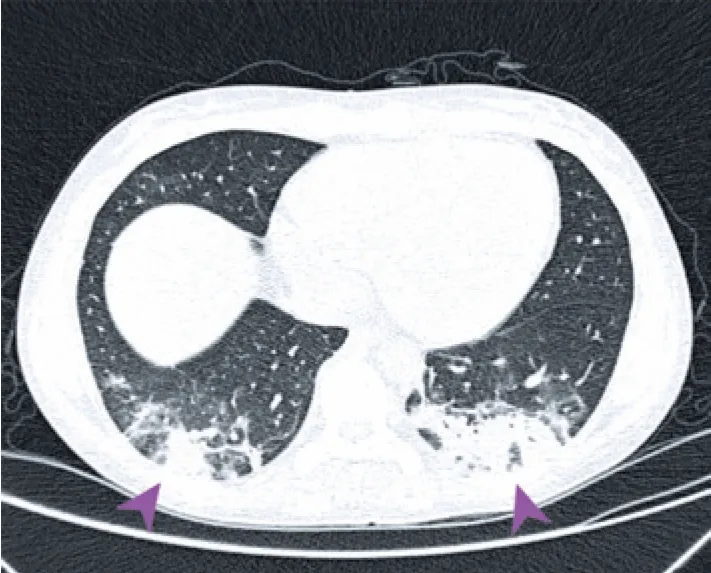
Axial chest computed tomography without contrast showing bilateral ground-glass opacities in lung bases, with peripheral and posterior predominance, suspected of being affected by COVID-19.
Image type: radiology (ct)